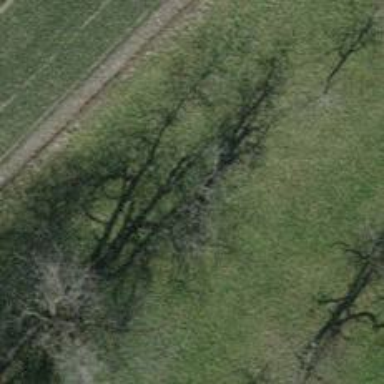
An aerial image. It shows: Agricultural area with deciduous broadleaved trees.